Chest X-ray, PA view. Patient: 77 years old, sex F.
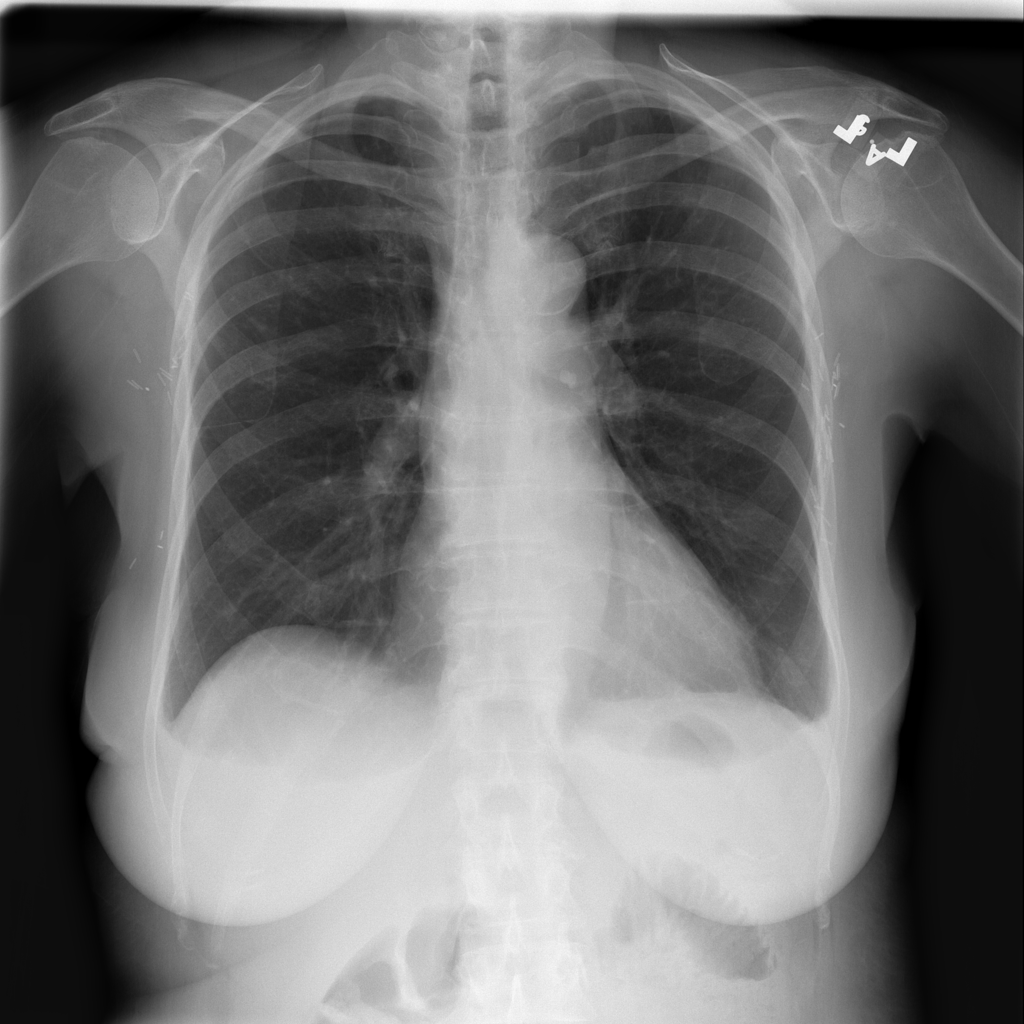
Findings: Effusion